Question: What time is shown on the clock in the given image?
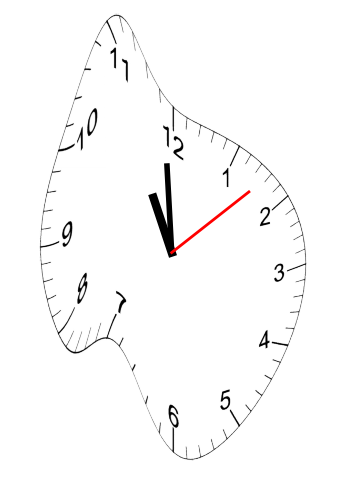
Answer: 10:59:08